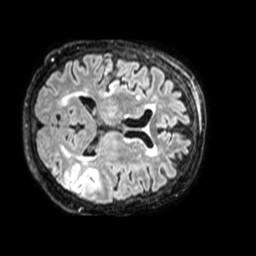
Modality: FLAIR
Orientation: axial
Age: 73
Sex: female
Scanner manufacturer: philips
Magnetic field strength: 1.5 T
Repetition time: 4.8 s
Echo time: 0.3372 s